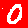
Digit: 0